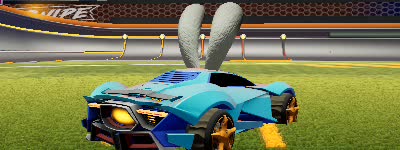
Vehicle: werewolf